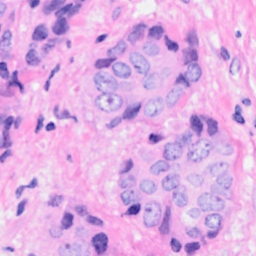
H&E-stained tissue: Breast